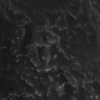
Atmospheric dust classification: not_dusty